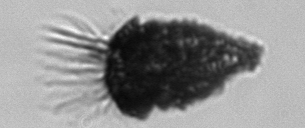
Label: Tintinnopsis